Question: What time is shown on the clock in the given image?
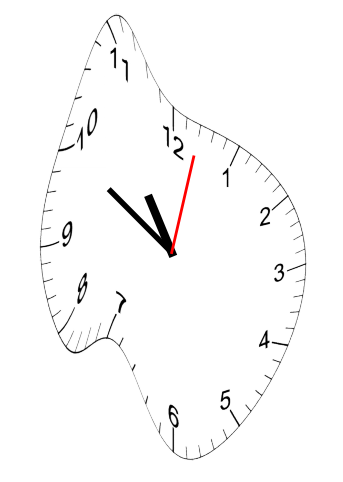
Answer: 10:50:02